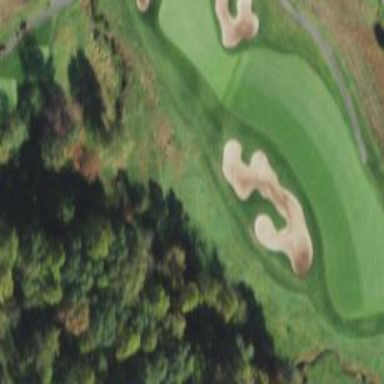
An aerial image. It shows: Rough area in golf course.